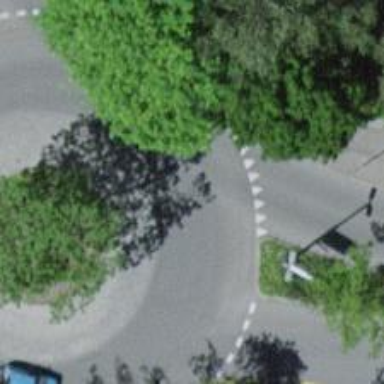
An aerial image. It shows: Tertiary road with asphalt surface leading to roundabout junction.